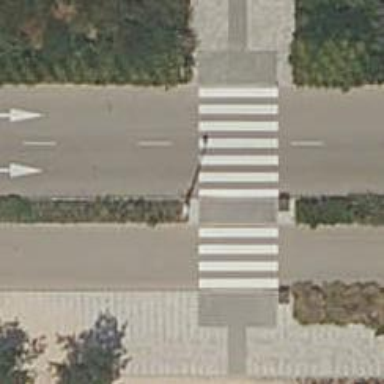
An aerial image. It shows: Uncontrolled crossing on the road.